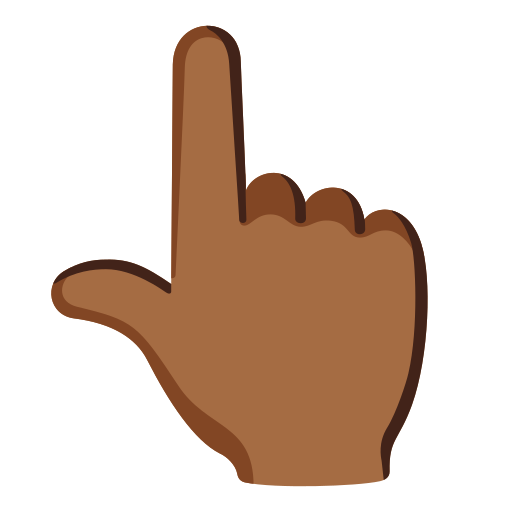
Emoji: 👆🏾